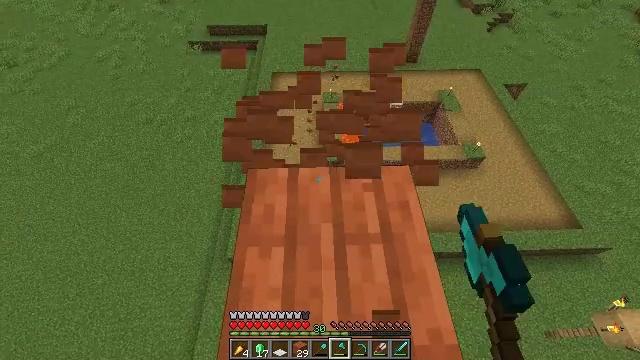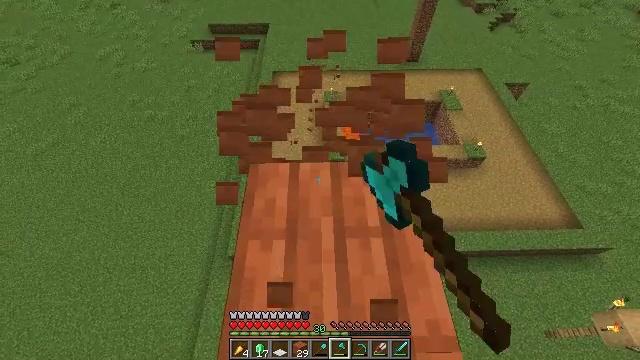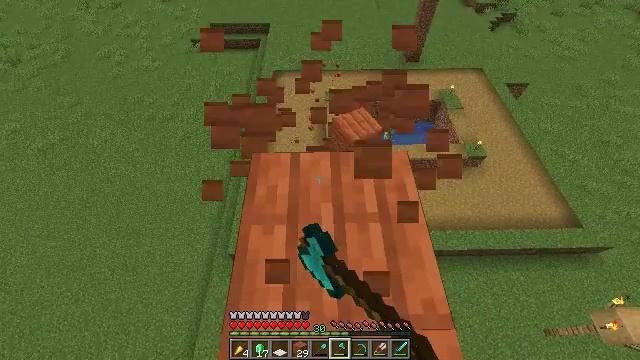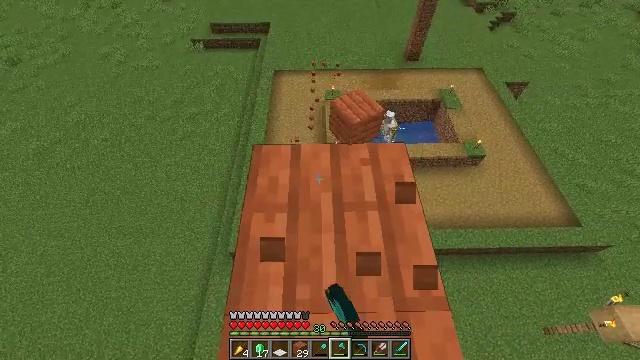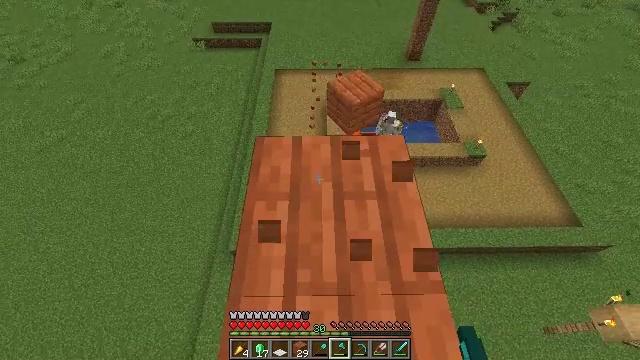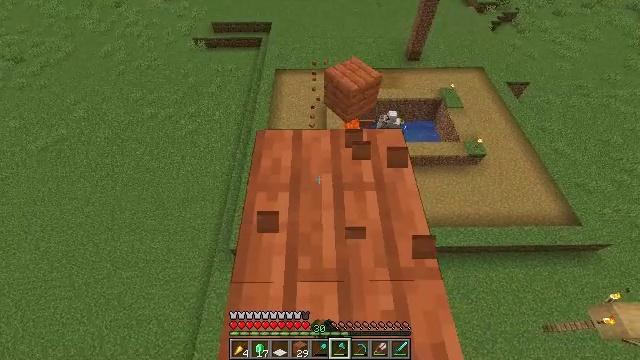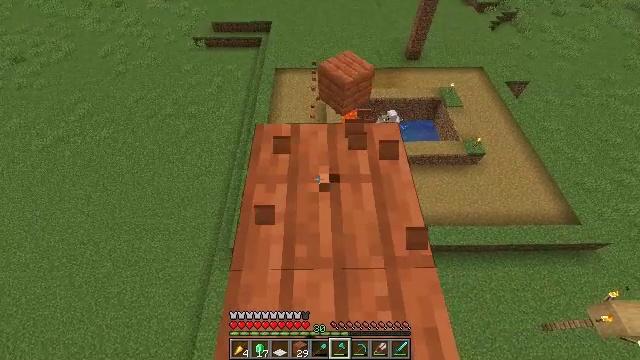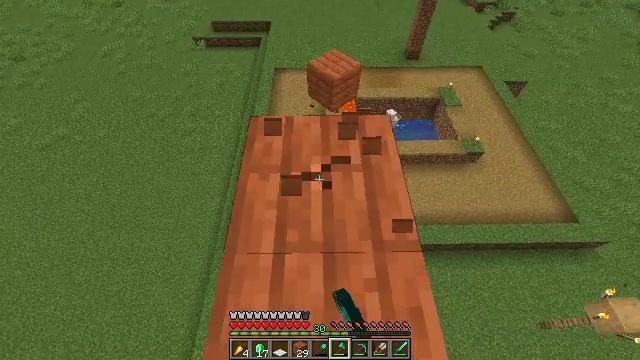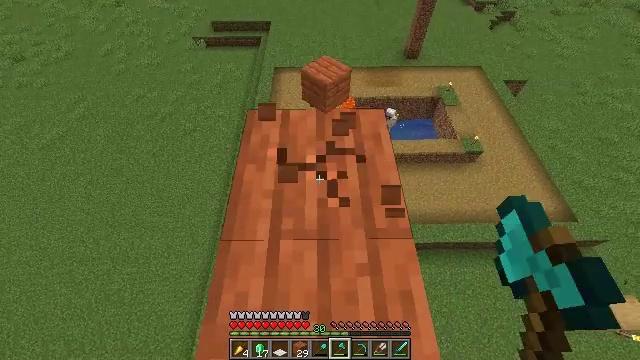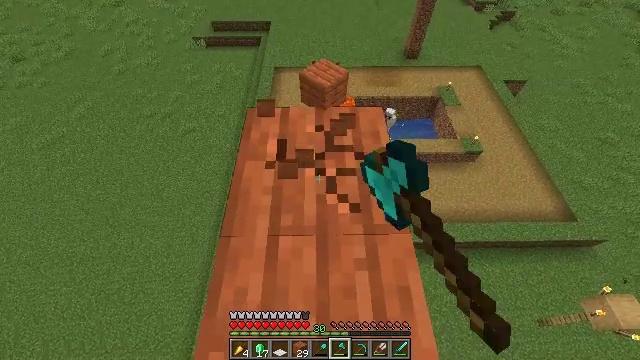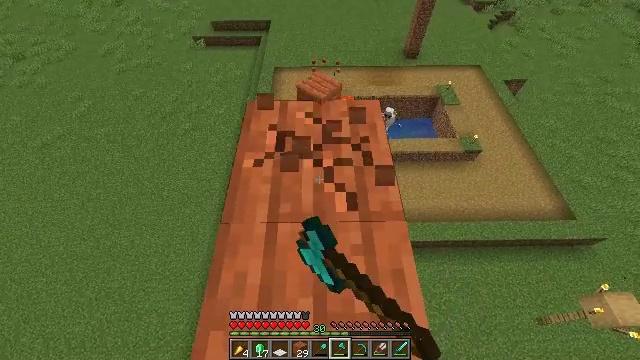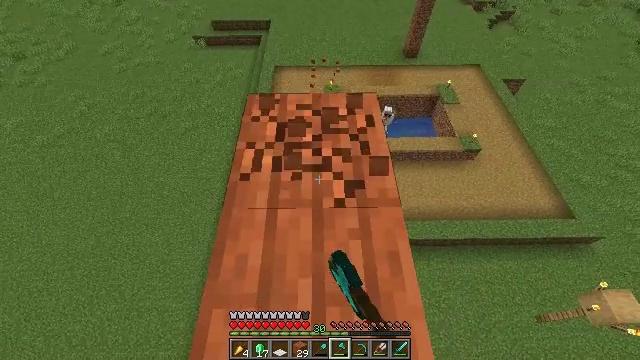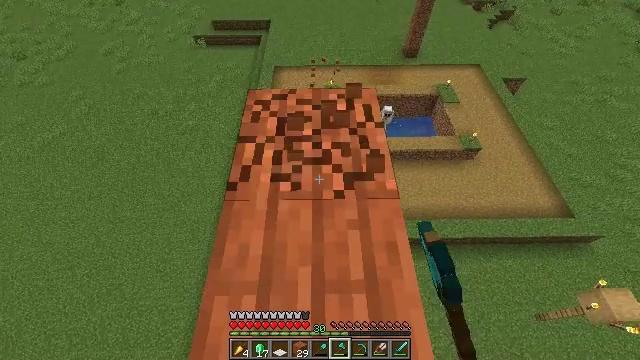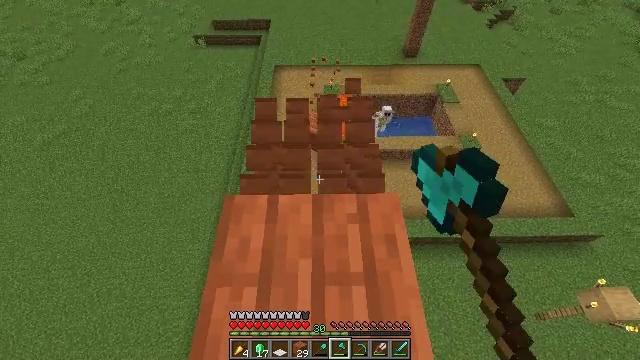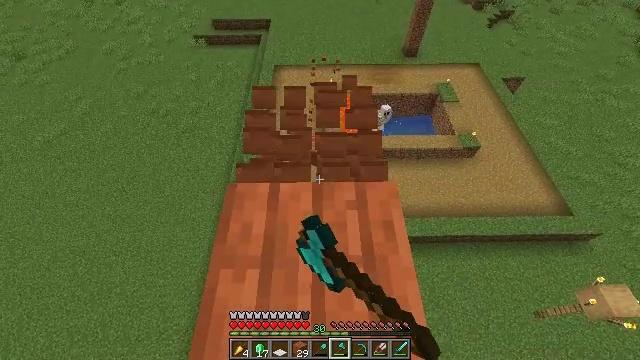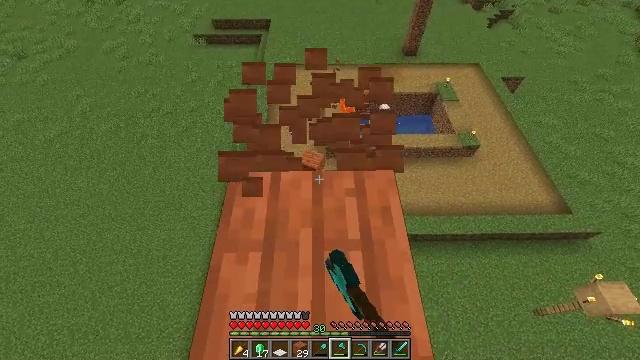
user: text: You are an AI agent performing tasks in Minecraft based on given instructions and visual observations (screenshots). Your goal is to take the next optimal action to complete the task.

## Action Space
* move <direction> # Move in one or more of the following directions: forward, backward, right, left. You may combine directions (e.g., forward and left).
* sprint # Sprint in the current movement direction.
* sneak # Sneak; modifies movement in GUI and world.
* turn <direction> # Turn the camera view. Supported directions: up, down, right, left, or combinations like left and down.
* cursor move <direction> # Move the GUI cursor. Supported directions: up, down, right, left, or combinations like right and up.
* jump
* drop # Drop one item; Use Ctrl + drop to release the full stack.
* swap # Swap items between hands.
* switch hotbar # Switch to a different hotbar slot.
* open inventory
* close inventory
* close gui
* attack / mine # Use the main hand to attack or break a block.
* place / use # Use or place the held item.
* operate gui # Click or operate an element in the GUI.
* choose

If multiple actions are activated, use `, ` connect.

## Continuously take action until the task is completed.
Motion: motion action
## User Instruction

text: Attack the acacia planks to recycle them.
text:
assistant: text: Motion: move back, sneak, attack / mine
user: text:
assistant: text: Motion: move back, sneak, attack / mine
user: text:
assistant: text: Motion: move back, sneak, attack / mine
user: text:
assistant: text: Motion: move back, sneak, attack / mine
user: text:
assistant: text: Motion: move back, sneak, attack / mine
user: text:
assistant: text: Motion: move back and move right, sneak, attack / mine
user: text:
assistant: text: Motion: move back and move right, sneak, attack / mine
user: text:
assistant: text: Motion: move back, sneak, attack / mine
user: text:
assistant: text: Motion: move back, sneak, attack / mine
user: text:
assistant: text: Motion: move back, sneak, attack / mine
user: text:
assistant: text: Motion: move back, sneak, attack / mine
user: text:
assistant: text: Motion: move back, sneak, attack / mine
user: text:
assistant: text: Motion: move back, sneak, attack / mine
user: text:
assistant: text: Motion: move back, sneak, attack / mine
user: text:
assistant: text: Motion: move back, sneak, attack / mine
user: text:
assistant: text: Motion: move back, sneak, attack / mine
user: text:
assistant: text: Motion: move back, sneak, attack / mine
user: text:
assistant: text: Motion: move back, sneak, attack / mine
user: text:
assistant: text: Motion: move back, sneak, attack / mine
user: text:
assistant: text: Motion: move back, sneak, attack / mine
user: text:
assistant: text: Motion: move back, sneak, attack / mine
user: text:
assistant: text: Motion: move back, sneak, attack / mine
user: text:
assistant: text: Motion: move back, sneak, attack / mine
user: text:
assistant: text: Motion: move back, sneak, attack / mine
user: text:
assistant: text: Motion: move back, sneak, attack / mine
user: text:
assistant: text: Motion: move back, sneak, attack / mine
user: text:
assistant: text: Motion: move back, sneak, attack / mine
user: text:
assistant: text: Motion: move back, sneak, attack / mine
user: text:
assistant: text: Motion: move back, sneak, attack / mine
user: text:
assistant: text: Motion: move back, sneak, attack / mine